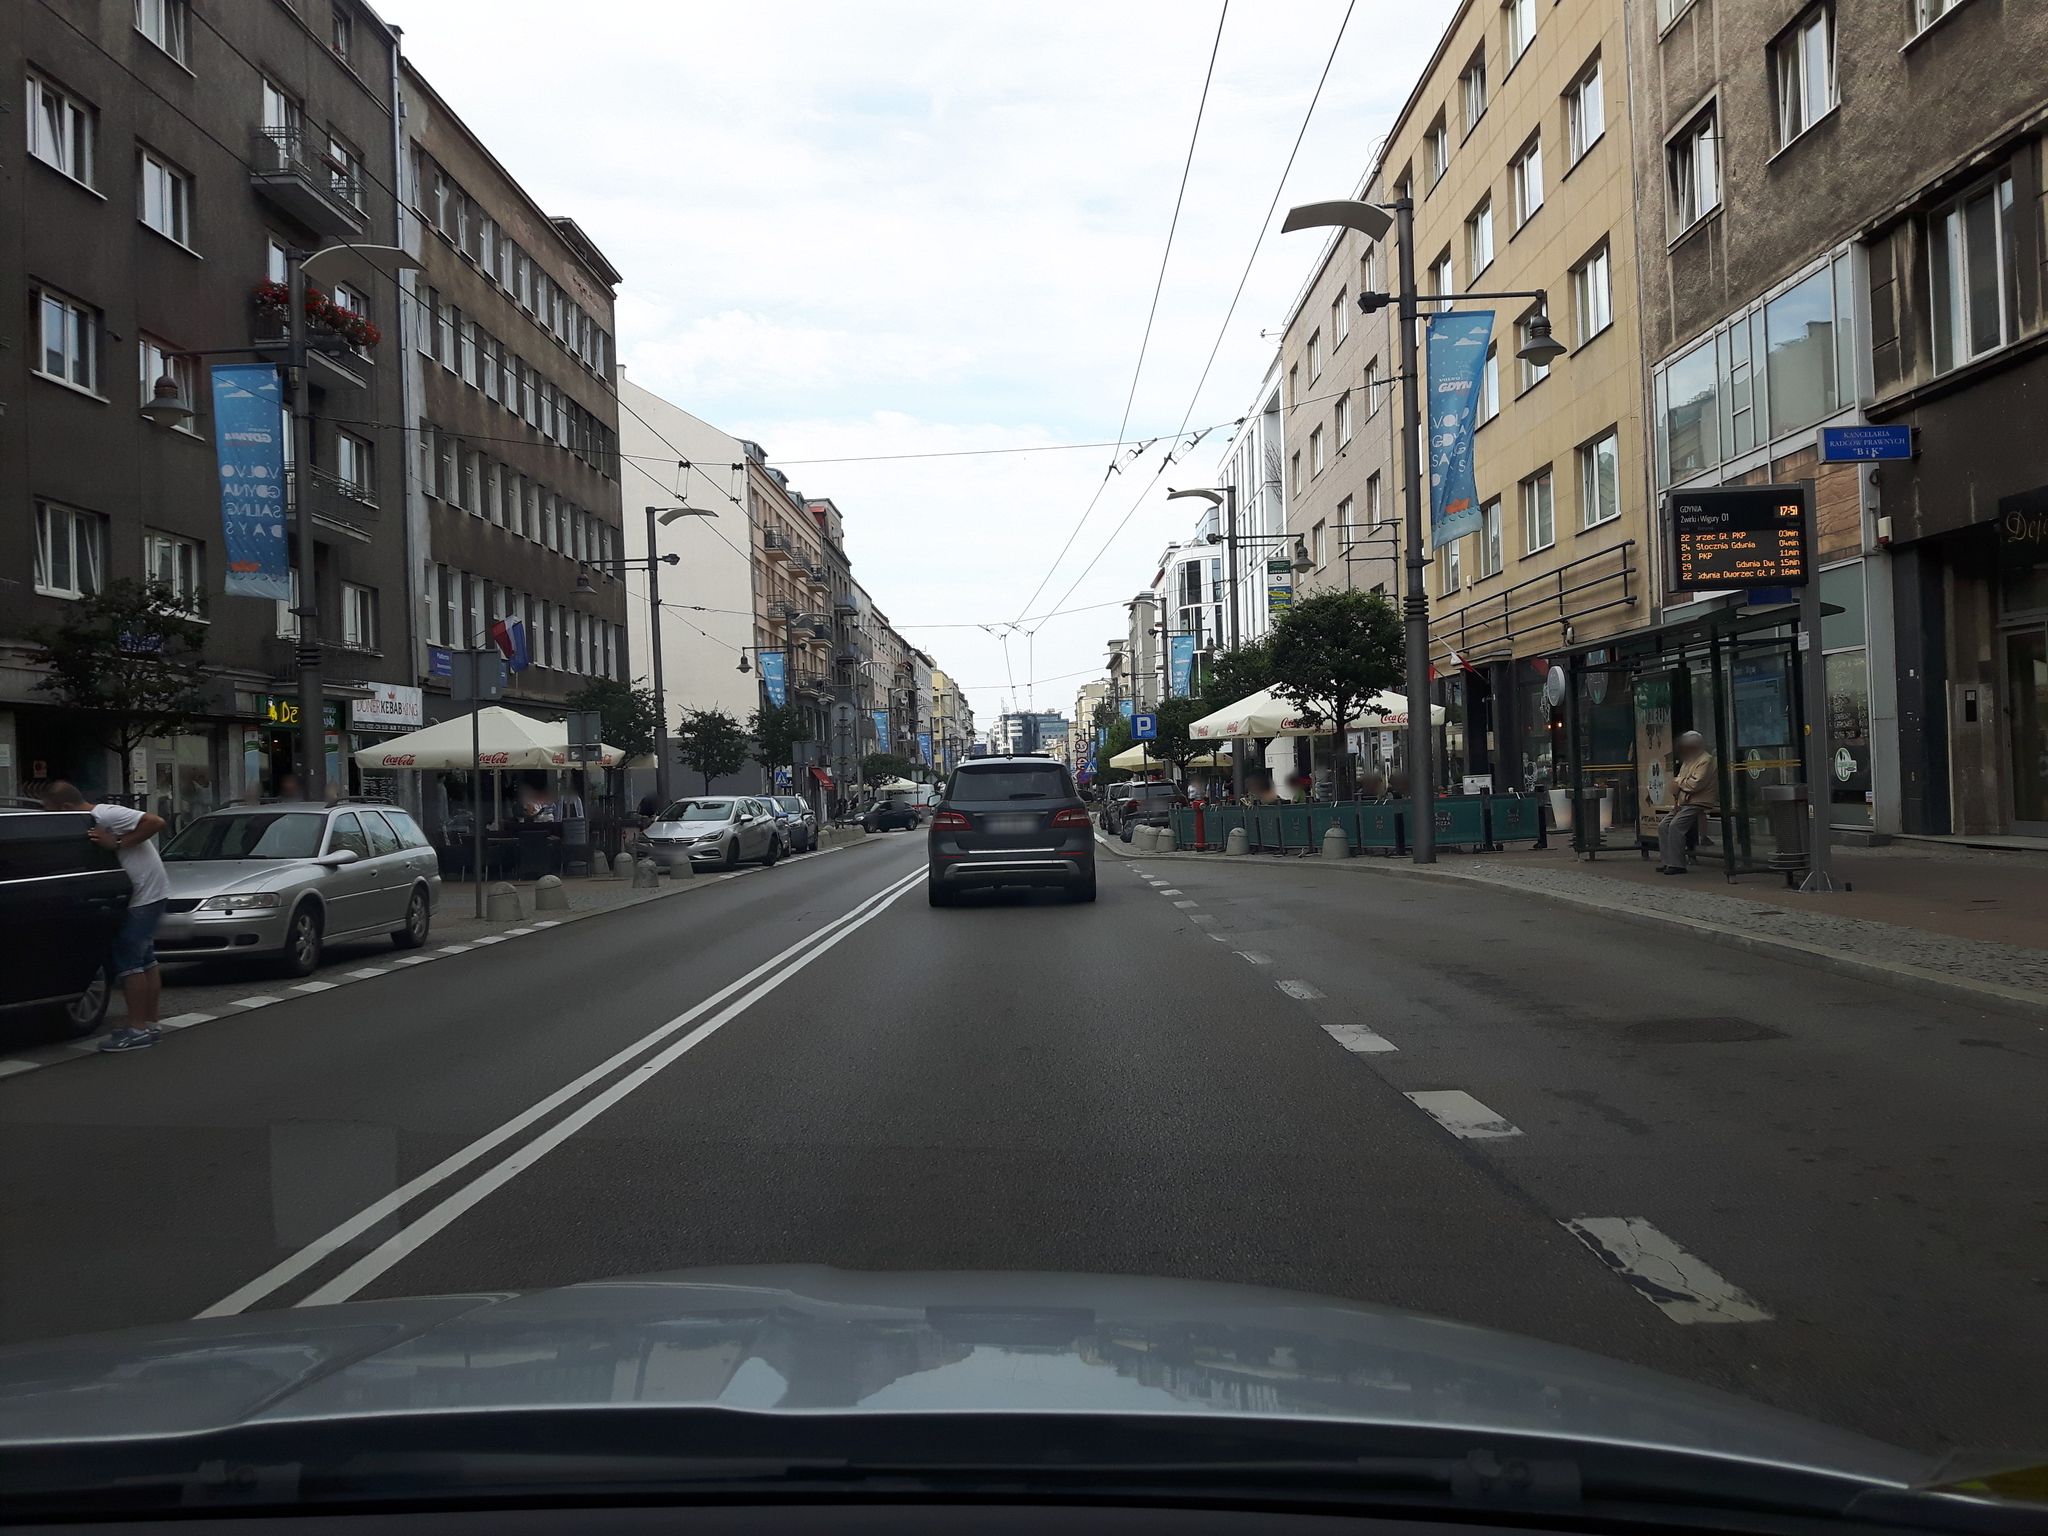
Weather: cloudy
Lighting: day
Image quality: good
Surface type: driving surface
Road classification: bus_stop
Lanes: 2
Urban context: urban centre
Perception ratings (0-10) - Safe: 7.28, Lively: 7.96, Beautiful: 6.56, Boring: 1.22, Depressing: 3.05, Wealthy: 2.82